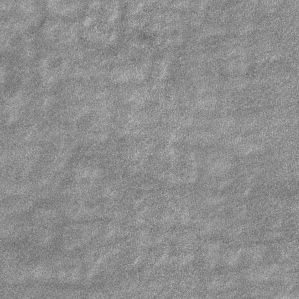
Label: frost